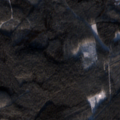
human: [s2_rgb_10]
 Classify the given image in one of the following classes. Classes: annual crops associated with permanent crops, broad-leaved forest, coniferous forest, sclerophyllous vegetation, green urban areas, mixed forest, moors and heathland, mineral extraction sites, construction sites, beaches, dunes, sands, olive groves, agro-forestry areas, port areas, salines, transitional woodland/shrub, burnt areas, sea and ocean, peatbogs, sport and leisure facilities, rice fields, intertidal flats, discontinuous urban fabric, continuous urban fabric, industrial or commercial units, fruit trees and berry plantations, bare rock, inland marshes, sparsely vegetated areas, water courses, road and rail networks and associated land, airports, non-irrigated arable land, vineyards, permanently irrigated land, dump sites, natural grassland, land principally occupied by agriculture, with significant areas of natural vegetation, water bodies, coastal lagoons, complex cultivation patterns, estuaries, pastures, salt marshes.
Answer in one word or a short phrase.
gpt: coniferous forest, mixed forest